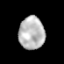
Tissue: prostate
Cell type: Epithelial cells
Senescence score: 0.3576
Nuclear area (px): 828
Mean DAPI intensity: 183.67